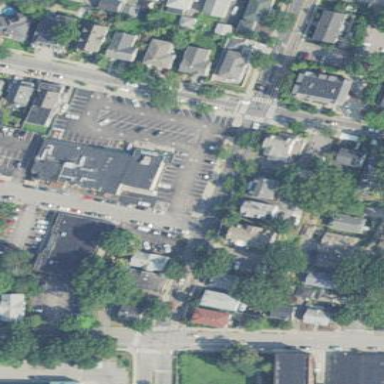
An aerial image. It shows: Retail area.